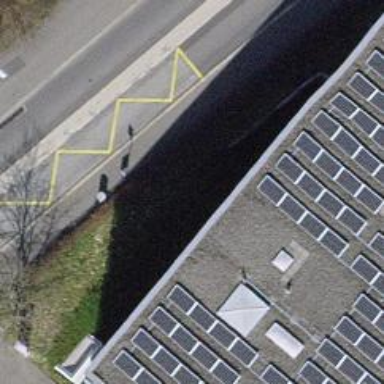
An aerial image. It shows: Bus stop with platform for public transport.